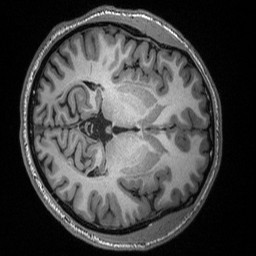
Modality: T1w
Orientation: axial
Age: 28
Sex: male